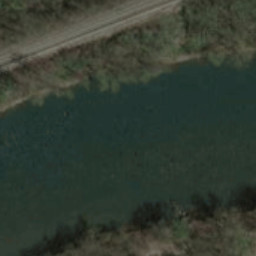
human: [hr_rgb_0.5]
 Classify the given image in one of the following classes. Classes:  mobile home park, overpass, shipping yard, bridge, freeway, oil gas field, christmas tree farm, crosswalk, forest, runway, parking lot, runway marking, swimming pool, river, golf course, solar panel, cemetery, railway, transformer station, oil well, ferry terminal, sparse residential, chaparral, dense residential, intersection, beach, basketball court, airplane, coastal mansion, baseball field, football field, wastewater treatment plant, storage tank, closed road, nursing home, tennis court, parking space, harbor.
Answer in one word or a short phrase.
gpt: river